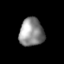
Tissue: lung
Cell type: T cells
Senescence score: 0.1729
Nuclear area (px): 673
Mean DAPI intensity: 140.695